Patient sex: M
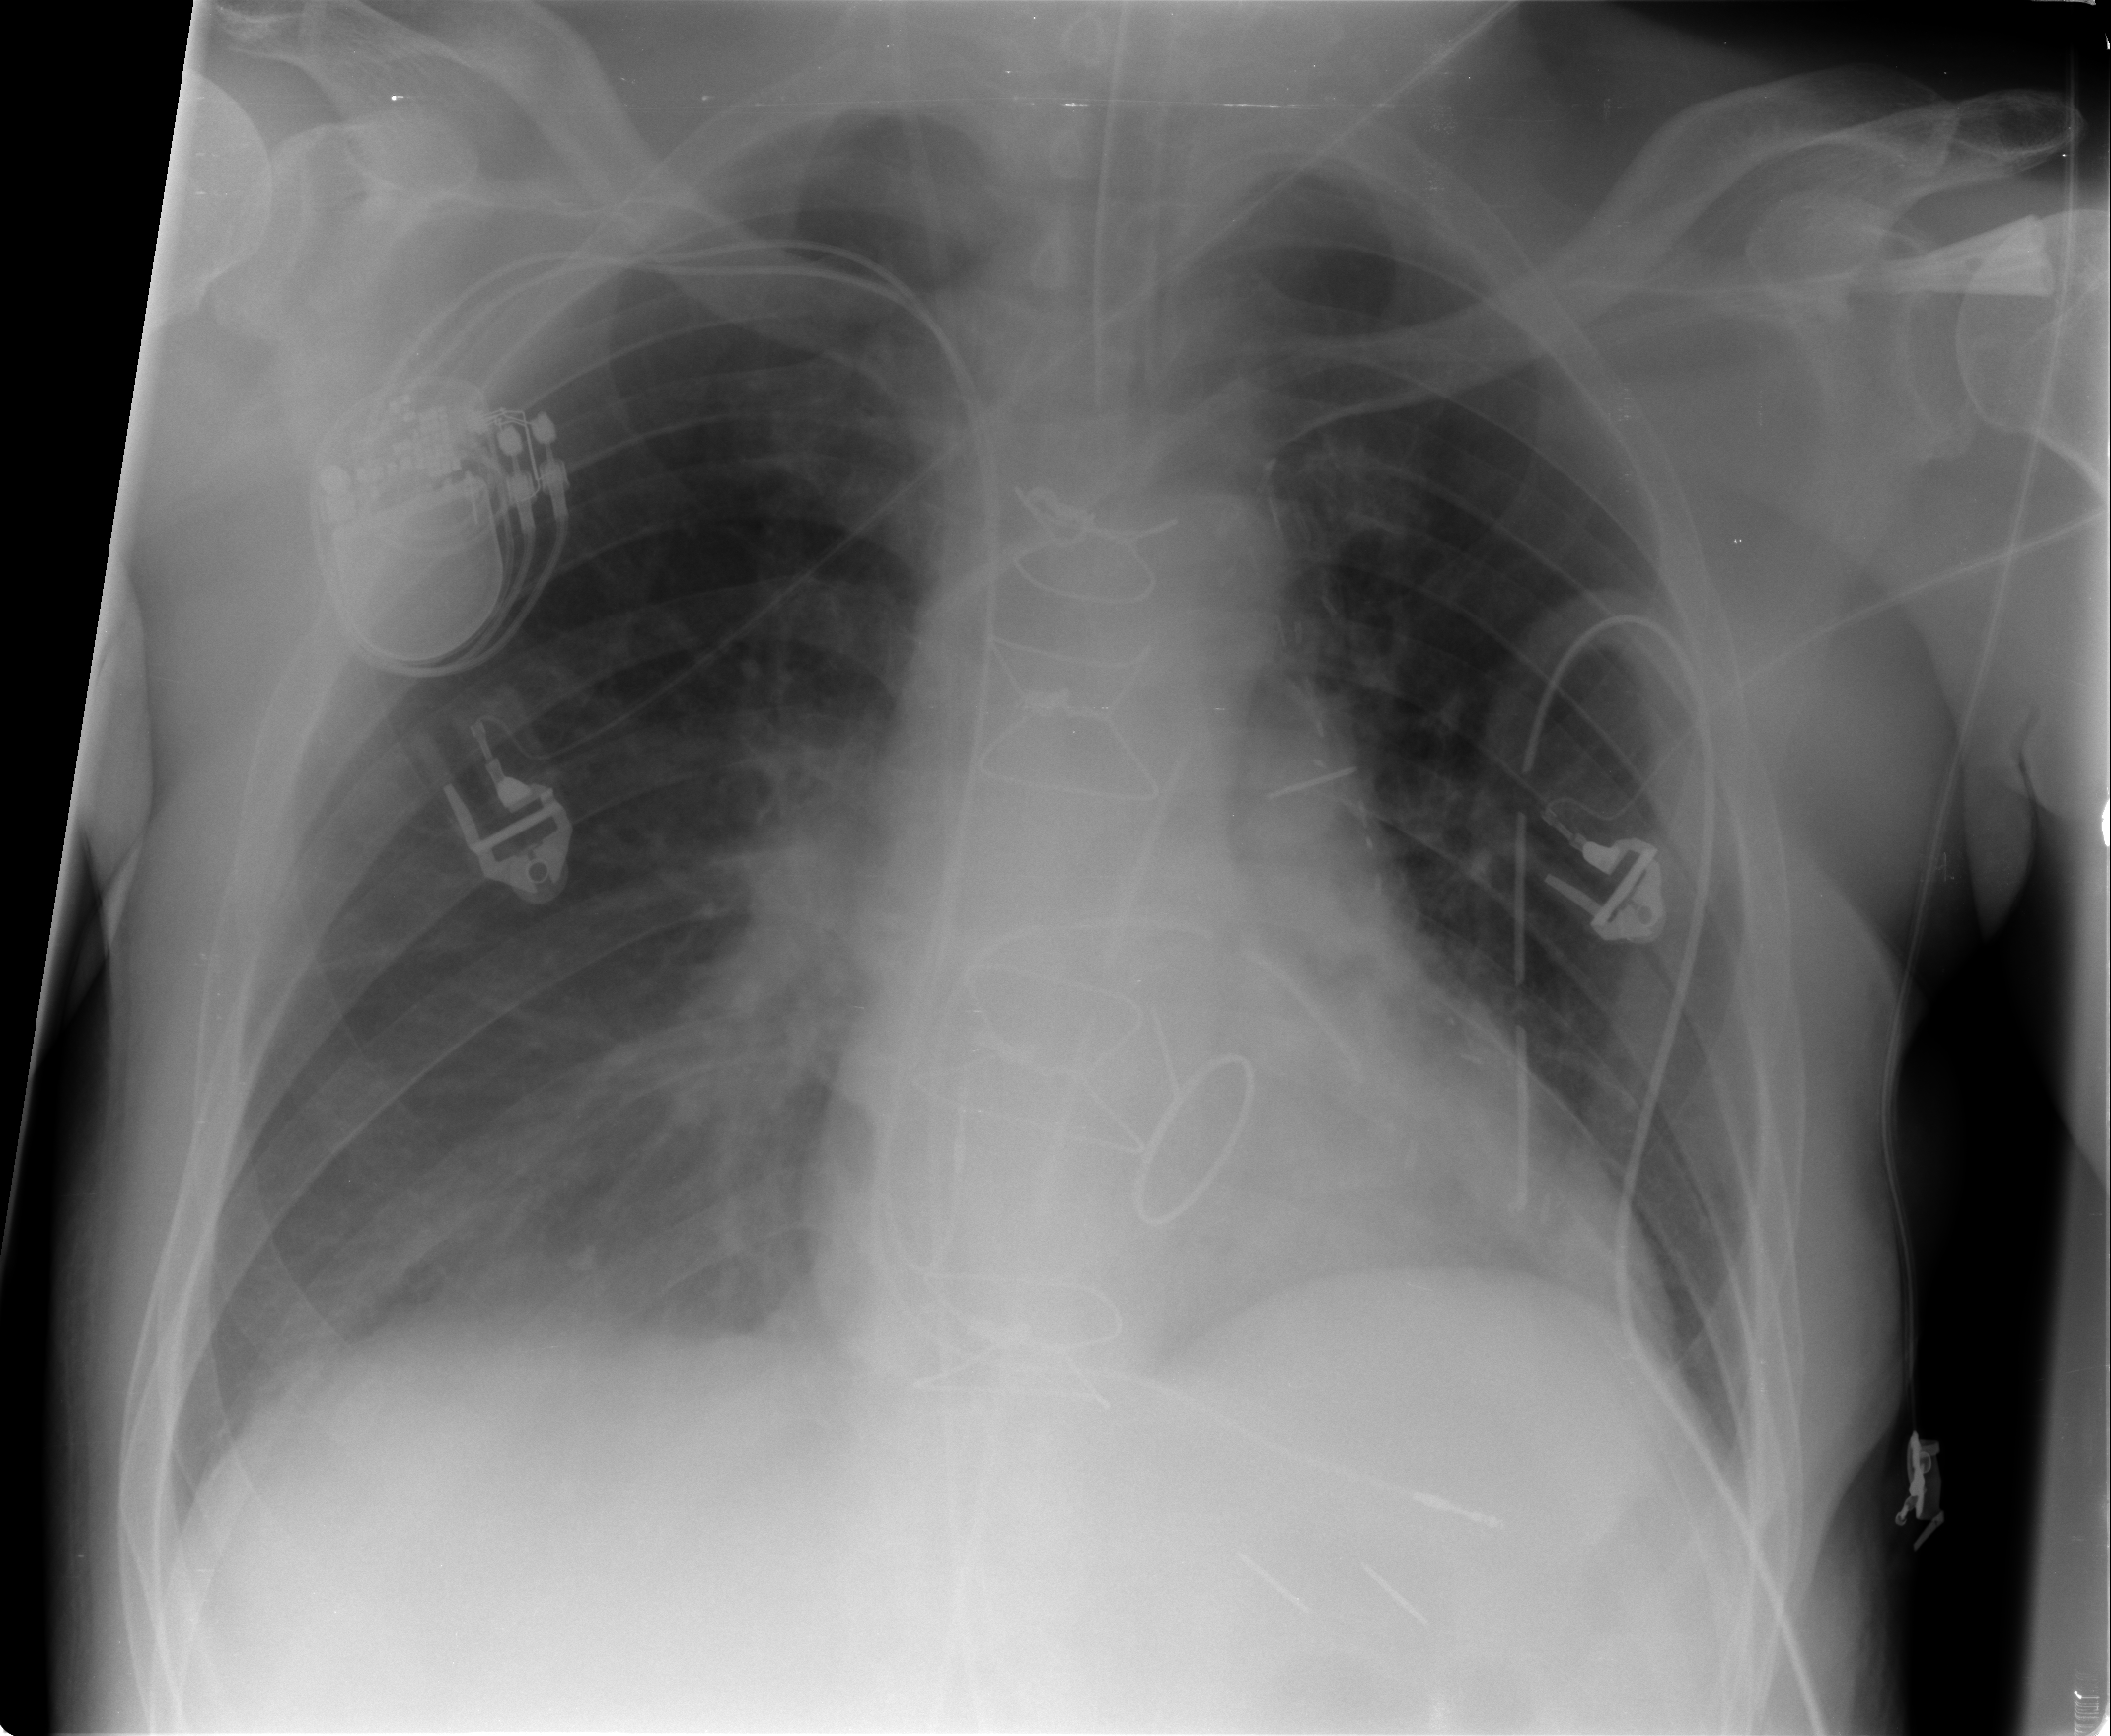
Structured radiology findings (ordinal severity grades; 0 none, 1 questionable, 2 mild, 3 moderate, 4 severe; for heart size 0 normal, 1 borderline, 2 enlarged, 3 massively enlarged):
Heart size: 0
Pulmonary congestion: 0
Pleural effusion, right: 1
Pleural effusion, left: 2
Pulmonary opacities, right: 0
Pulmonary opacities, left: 0
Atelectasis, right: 2
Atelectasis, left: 2